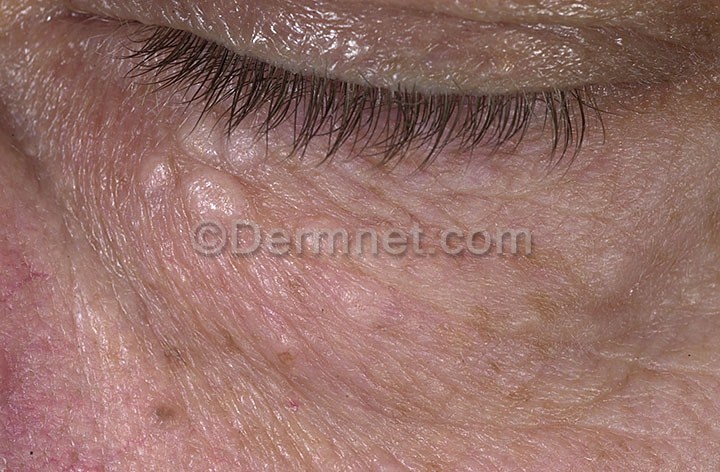
Disease: Seborrheic Keratoses and other Benign Tumors